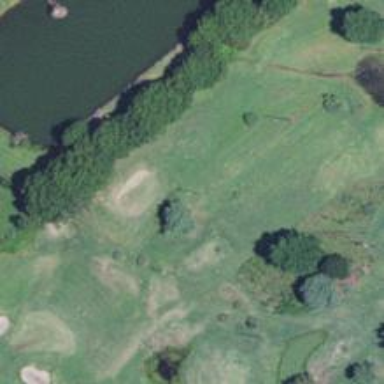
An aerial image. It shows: View of golf hole.